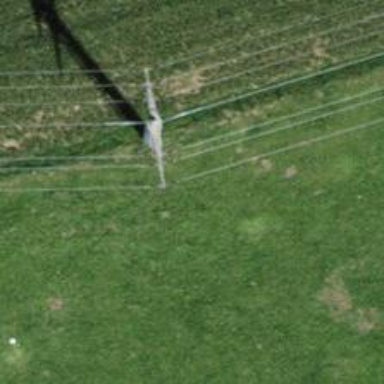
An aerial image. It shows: Minor power line.